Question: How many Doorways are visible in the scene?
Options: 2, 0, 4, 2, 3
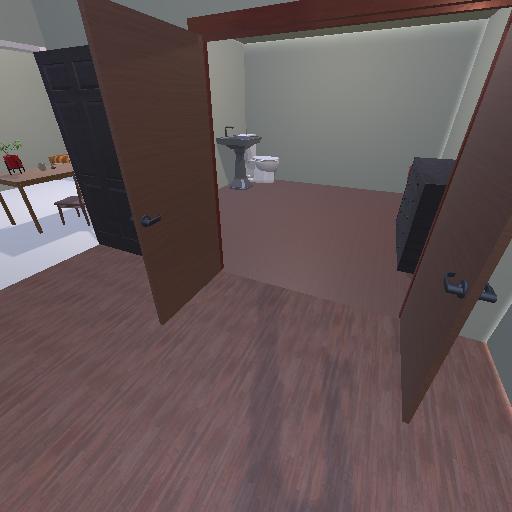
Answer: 2